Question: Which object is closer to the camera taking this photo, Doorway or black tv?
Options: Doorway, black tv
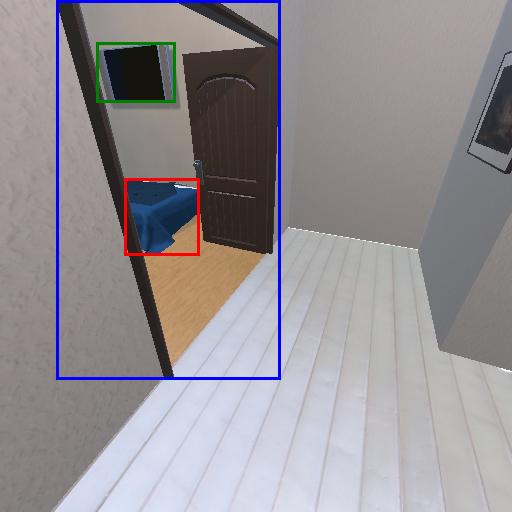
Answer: Doorway